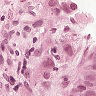
Metastatic tissue present: yes